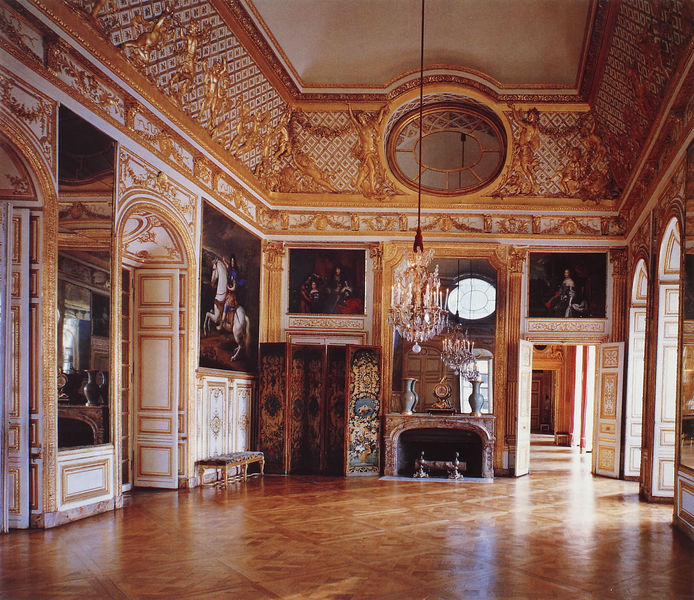
Titel: Schloss Versailles
Künstler: Louis Le Vau
Standort: Versailles (EU - F)
Schlagwörter: gemälde, fenster, holz, lampe, licht, raum, tür, weiss, zimmer, schloss, architektur, möbel, porträt, spiegel, boden, gold, interieur, renaissance, kamin, ofen, pferd, reiter, vase, bilder, türen, parkett, bank, saal, schemel, figuren, rundbogen, dekoration, ornamente, wandgemälde, paravent, kronleuchter, leuchter, lüster, stuck, türflügel, vasen, edel, foto, palast, biedermeier, kabinett, vergoldung, sitzmöbel, kamit, inneneinrichtung, thronsaal, raumausstattung, anzeigen, kaminuhr, reiterporträt, fazierungen, raumtrenner